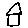
Label: house